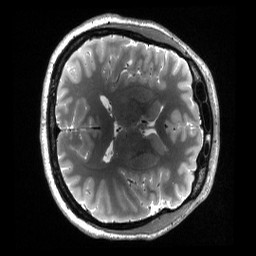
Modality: T2w
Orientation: axial
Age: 34
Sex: female
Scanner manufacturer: siemens
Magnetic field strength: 3 T
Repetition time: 3.2 s
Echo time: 0.563 s